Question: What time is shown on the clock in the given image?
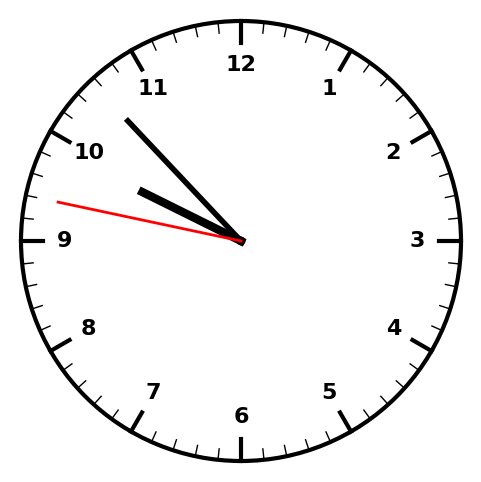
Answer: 09:52:47